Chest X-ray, PA view. Patient: 44 years old, sex F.
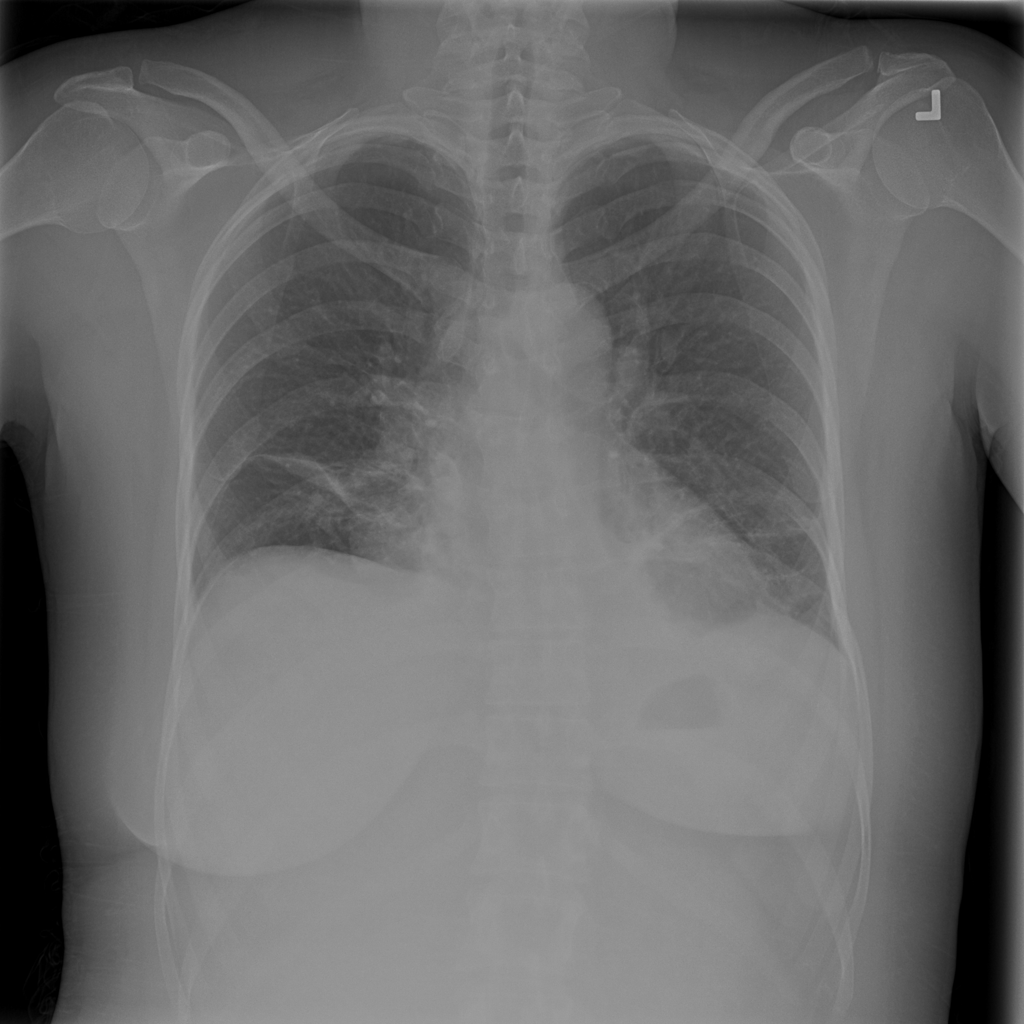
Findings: Atelectasis